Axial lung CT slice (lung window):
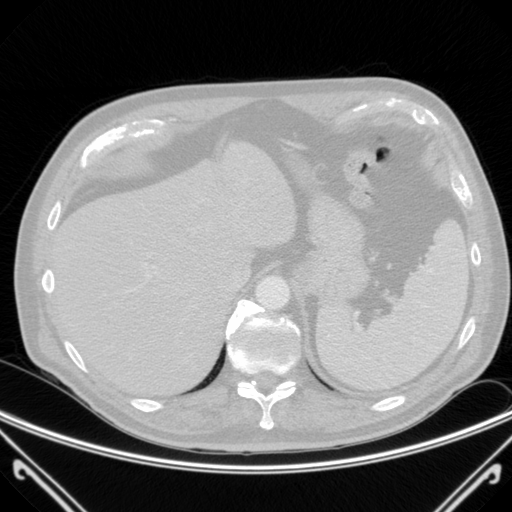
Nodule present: no